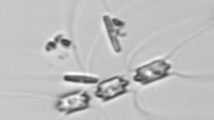
Label: Chaetoceros_didymus